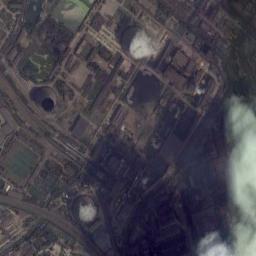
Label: thermal_power_station